Question: While selenium is running I want to write some text to this window. Is there an unobtrusive way to do this?

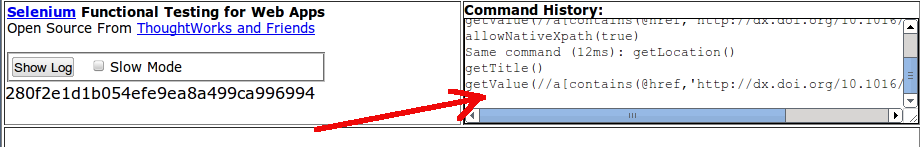
Answer: This is possible by using <URL> method.
> Writes a message to the status bar and adds a note to the browser-side log.